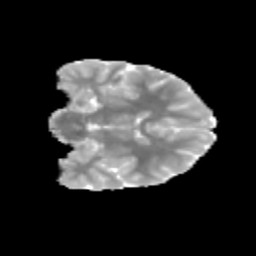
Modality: MD
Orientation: coronal
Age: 13
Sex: female
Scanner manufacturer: siemens
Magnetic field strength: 3 T
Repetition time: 3.8 s
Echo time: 0.07 s